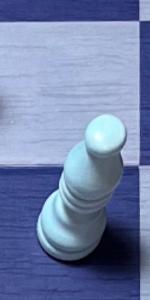
Label: Bishop_White